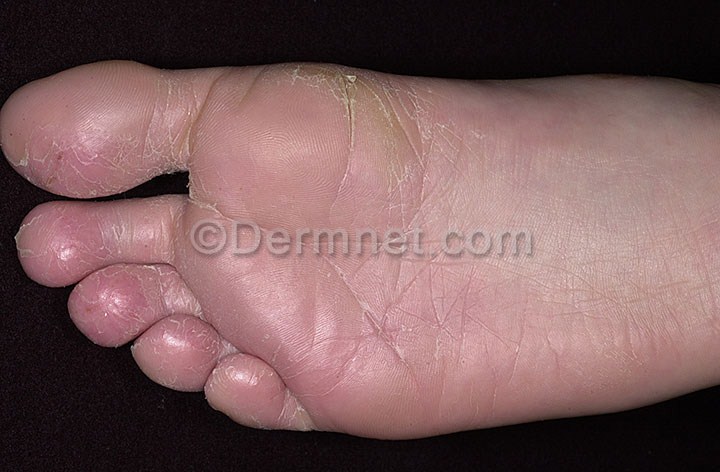
Disease: Eczema Photos